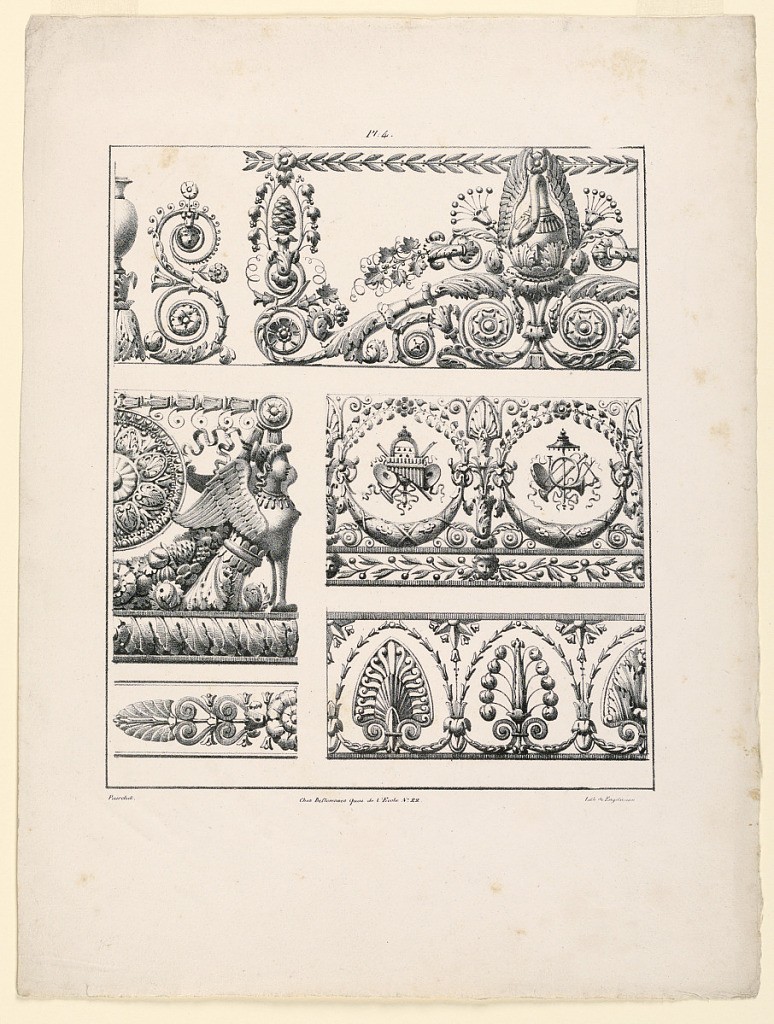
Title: Friezes, Panels and Ornam
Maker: Gottfried Engelmann, 1788 – 1839
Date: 1827
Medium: Lithograph Support: white wove paper
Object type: Print
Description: Five friezes and at upper left a frieze motif. Rough right, bottom edges; creased; stained (RB '45) Previously titled: ''Plate 4 of a set of projects for ornaments. Devised by M[ichel?] Pourchet (1805-)''